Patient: sex M, age 71
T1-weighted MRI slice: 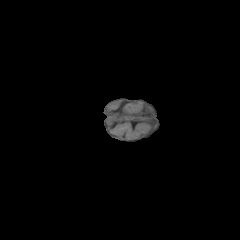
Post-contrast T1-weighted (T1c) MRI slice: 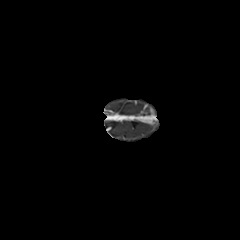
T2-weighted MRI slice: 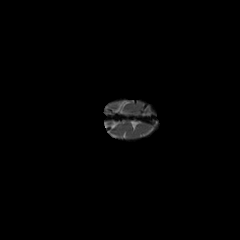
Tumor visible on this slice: no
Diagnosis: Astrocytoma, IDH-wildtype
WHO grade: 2